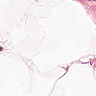
Metastatic tissue present: no